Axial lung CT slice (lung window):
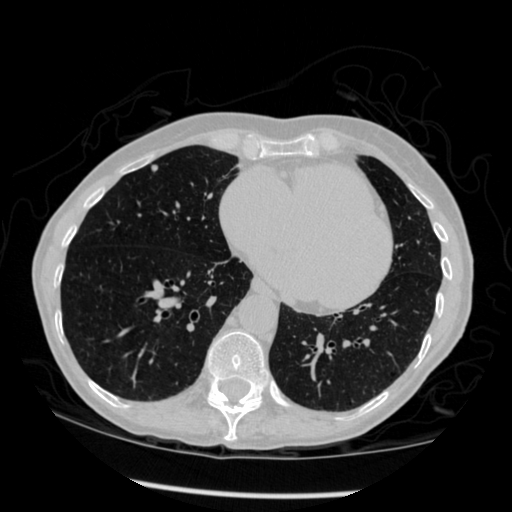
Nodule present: yes
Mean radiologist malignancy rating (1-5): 2